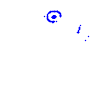
Particle: kaon